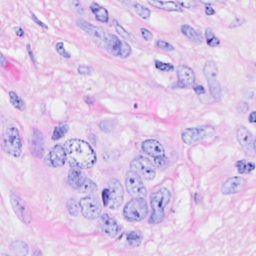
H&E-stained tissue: Breast